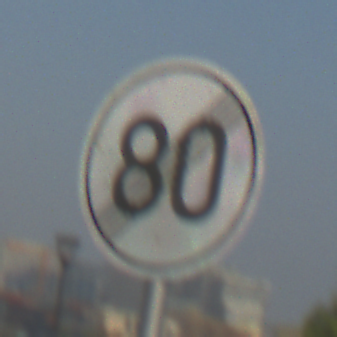
Verkehrszeichen: EndeGeschwindigkeit80
Umgebung: Outdoor, Urban
Tageszeit: SunriseSunset
Wetter: Clear
Licht: Natural
Jahreszeit: NotSpecified
Kontrast: MediumContrast